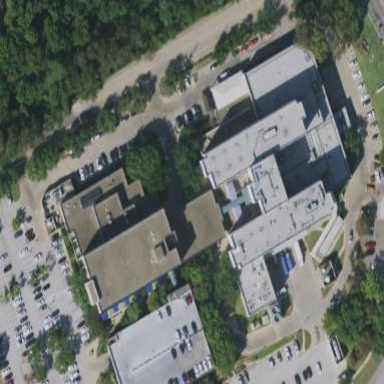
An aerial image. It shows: Hospital building.